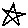
Label: star